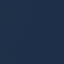
Land use / land cover: SeaLake